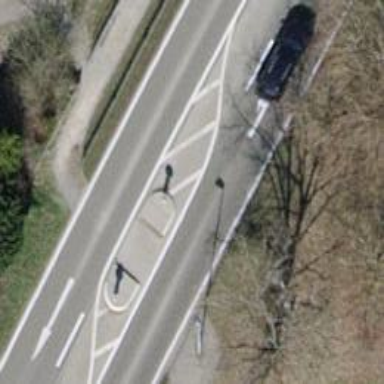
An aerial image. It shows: Uncontrolled crossing with pedestrian island.